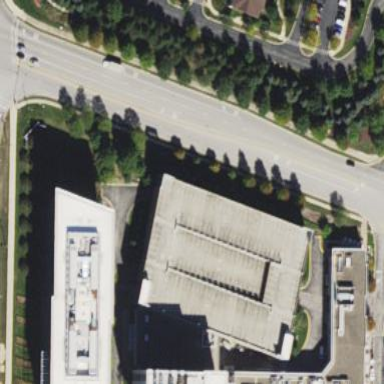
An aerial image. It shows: Office building.